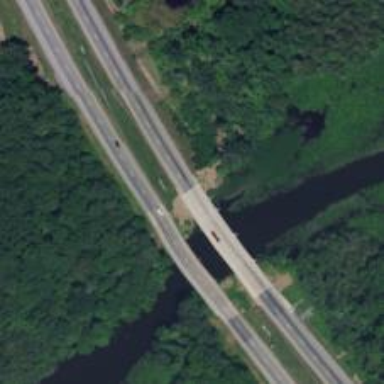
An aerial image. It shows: Bridge crossing over highway trunk expressway.